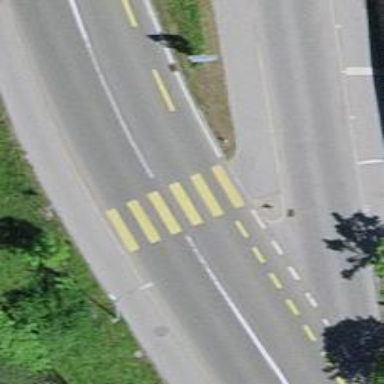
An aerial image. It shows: Marked crossing with zebra markings.